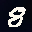
Label: 8